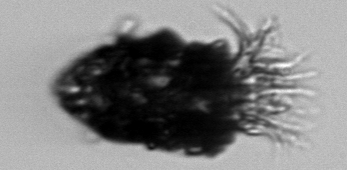
Label: Stenosemella_pacifica